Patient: sex M, age 43
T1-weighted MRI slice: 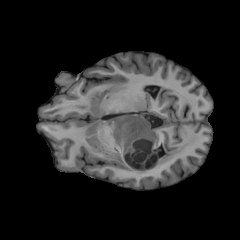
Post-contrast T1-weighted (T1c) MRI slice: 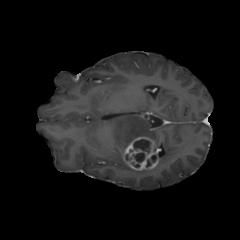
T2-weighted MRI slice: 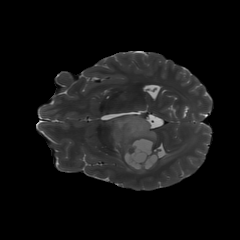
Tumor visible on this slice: yes
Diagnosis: Glioblastoma, IDH-wildtype
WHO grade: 4